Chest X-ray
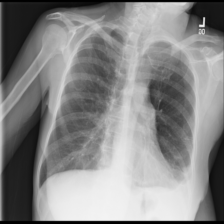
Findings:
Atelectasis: negative
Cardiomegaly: negative
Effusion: positive
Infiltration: negative
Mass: negative
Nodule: negative
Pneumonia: negative
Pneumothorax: negative
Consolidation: negative
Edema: negative
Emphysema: negative
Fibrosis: negative
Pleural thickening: negative
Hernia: negative